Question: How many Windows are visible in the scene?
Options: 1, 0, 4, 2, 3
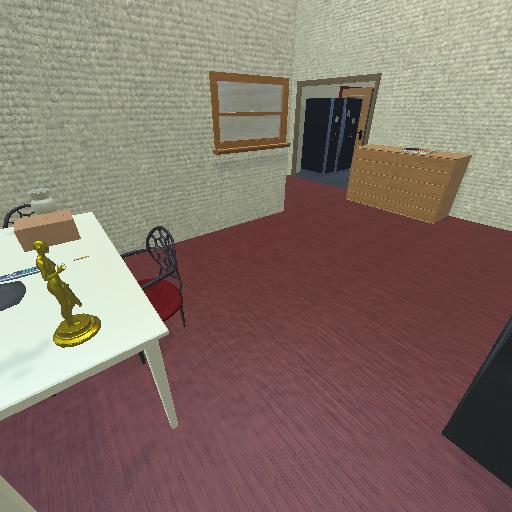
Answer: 1